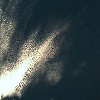
Label: water